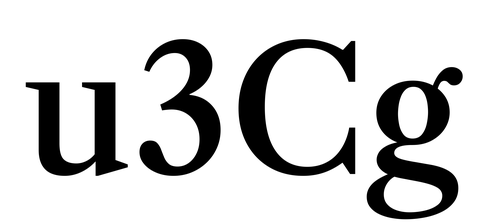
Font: LibreCaslonText_Medium